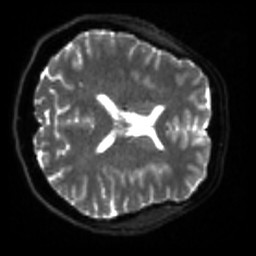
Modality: sbref
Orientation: axial
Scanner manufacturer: siemens
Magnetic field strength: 3 T
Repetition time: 4 s
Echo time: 0.0594 s